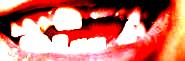
Condition: hypodontia